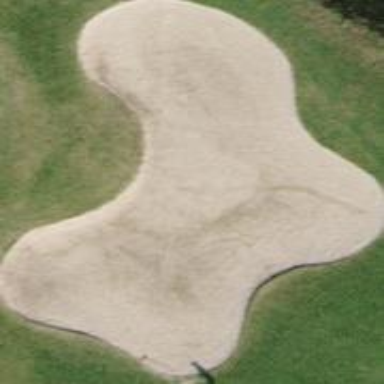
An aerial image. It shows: Sand bunker on golf course.